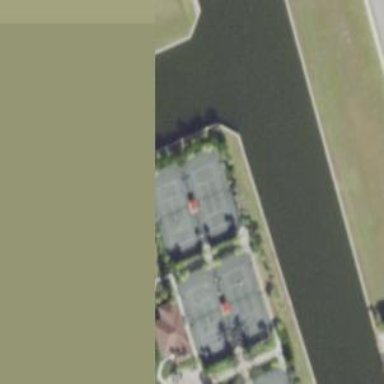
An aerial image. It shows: Tennis court on pitch.